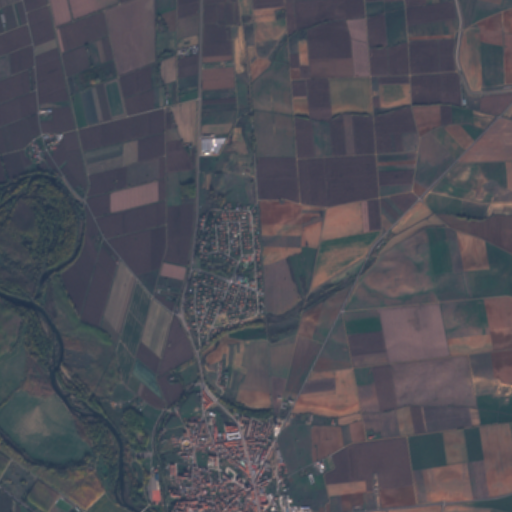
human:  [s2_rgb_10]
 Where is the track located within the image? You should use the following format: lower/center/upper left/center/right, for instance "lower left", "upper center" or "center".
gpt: The track is located in the lower center of the image.
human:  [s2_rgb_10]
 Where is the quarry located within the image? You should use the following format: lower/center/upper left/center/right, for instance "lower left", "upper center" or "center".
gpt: There is no quarry in the image.